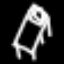
Label: bed